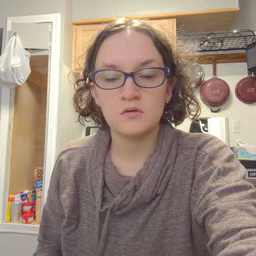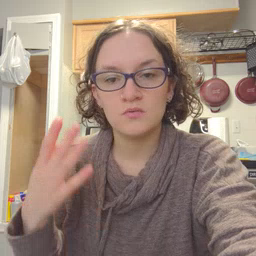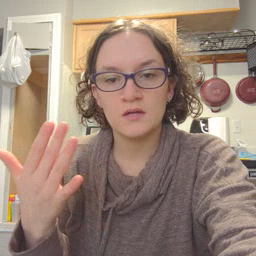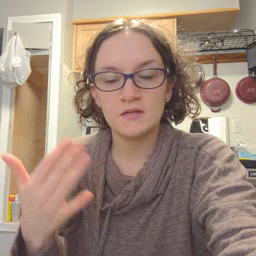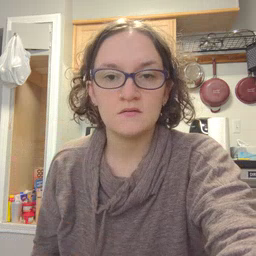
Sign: wait